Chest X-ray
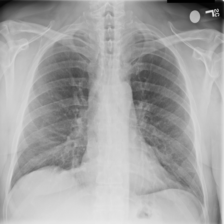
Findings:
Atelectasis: negative
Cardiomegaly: negative
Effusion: negative
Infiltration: negative
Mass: negative
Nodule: negative
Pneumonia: negative
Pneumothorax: negative
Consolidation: negative
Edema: negative
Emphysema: negative
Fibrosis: negative
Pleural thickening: negative
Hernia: negative